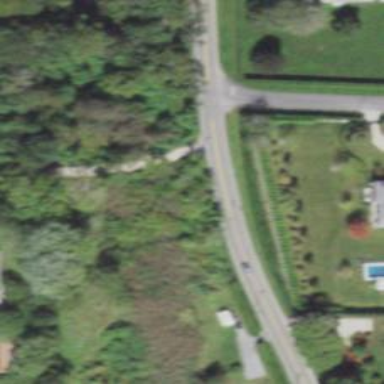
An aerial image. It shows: Driveway.